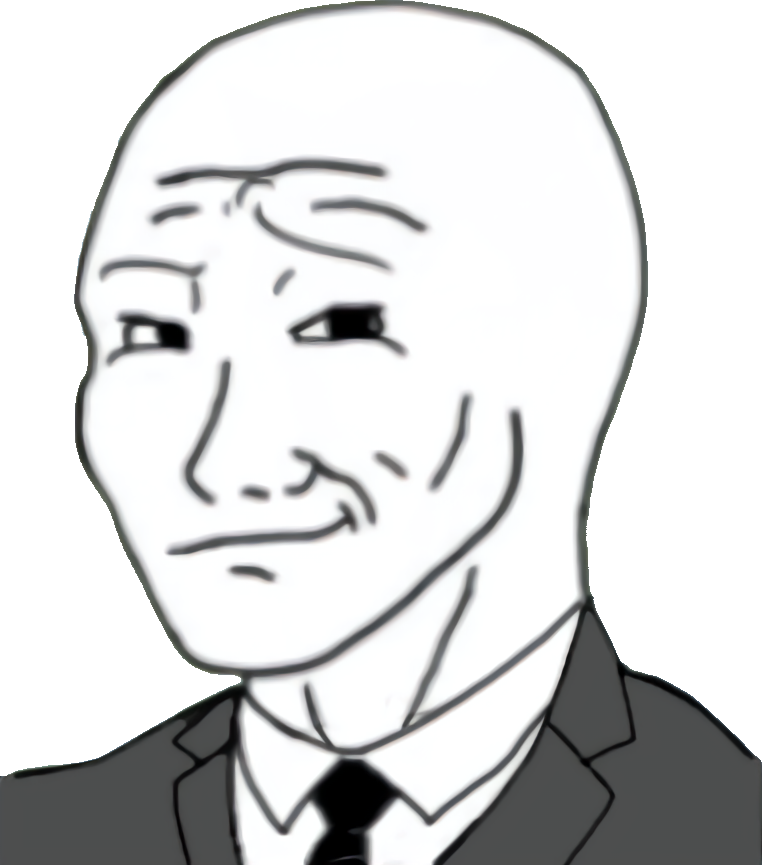
Label: 5_Smugjak